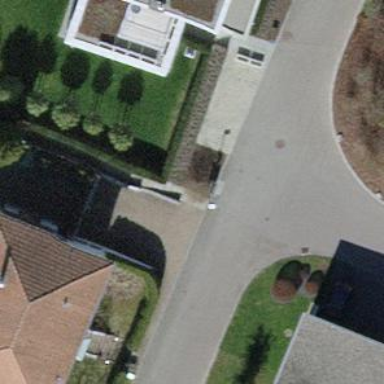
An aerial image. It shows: Smooth asphalt road in residential area.